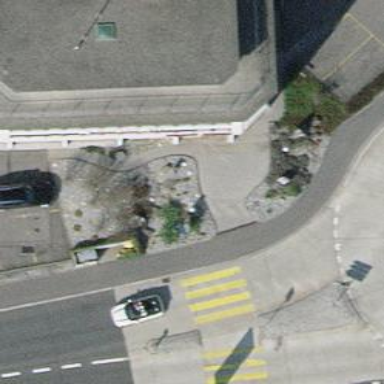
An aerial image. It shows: Kerb barrier.